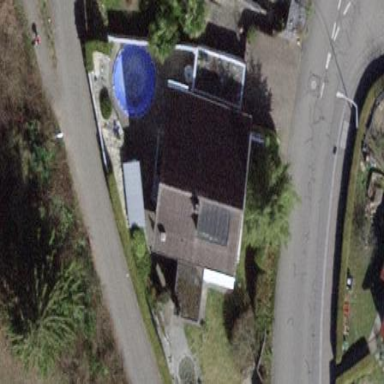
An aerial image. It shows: Detached building with gabled roof.